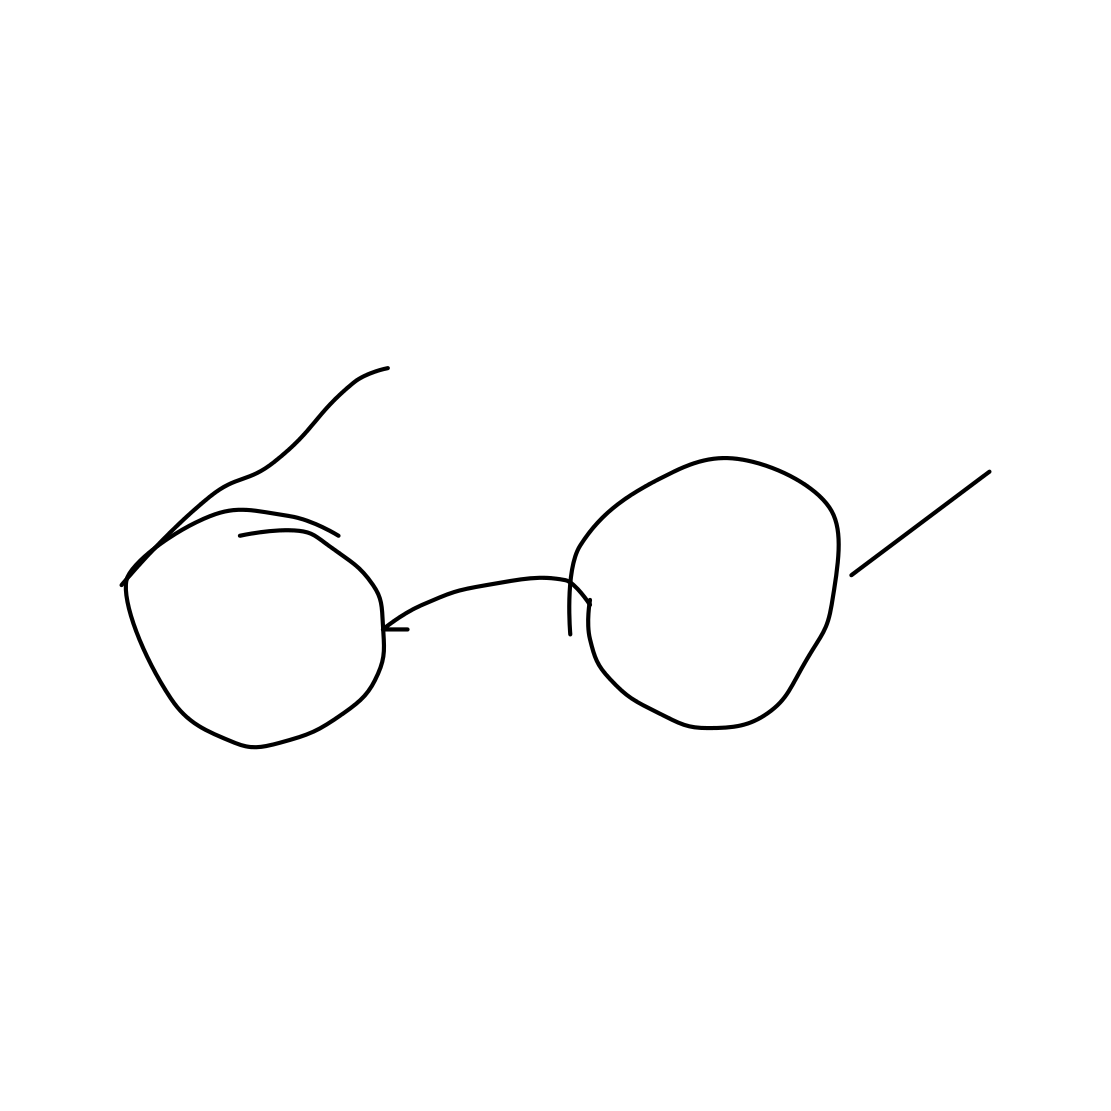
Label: eyeglasses